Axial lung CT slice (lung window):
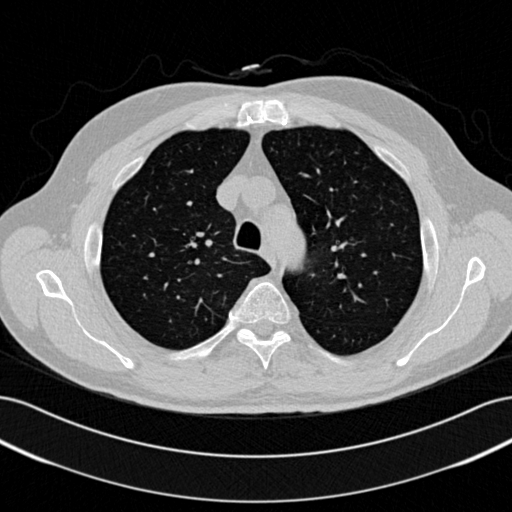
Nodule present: no